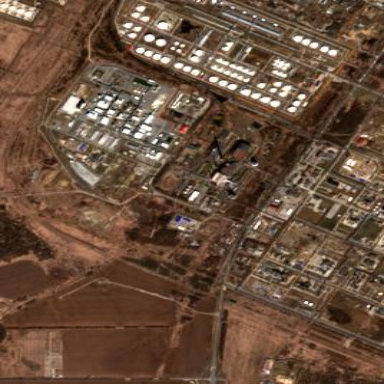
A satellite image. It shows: Industrial area with wall. This area houses power plant.